Question: i have a website, my website is <URL>
i create textbox and button, but this textbox and button disable. i not put disable javascript disable in textbox and button :(
this is part of code
'''
<section style="margin-left:0%;width:74.3%" class="b-infoblock b-bg-block-mobile b-product-launch">
<div class="row b-infoblock--without-border">
<div style="margin-left:5%">
<h1 class="c-white f-primary-b f-title-bigger">Community is in Your Hand</h1>
<div class="b-product-info b-shortcode-example">
<h3 class="f-primary-l c-white f-title-big b-default-top-indent">now available <br/> for Android</h3>
<div>
<a style="width:225px;background: rgb(114, 190, 88) none repeat scroll 0% 0%;color:white;float:left" class="b-btn-special f-btn-special c-white" href="apk/Markisha.apk">
<i class="fa fa-download b-left"></i>
<p><span>Free Forever</span><br/><strong class="f-primary-b f-uppercase">Download Now</strong></p>
</a>
<div style="background: rgb(114, 190, 88) none repeat scroll 0% 0%;color:white;margin-left:10px" class="b-btn-special f-btn-special c-white">
<p><strong class="f-primary-b f-uppercase">Send Apps To Email</strong></p>
<div>
<form id="form-upload" method="POST">
<input type="text" style="color:black" name="email">
<button class="b-btn-special f-btn-special c-white" type="submit">SEND NOW</button>
</form>
</div>
<center>
<font color="green" id="success"></font>
</center>
</div>
</div>
</div>
</div>
</div>
</section>
'''
But when i change width
'''
<a style="width:225px;background: rgb(114, 190, 88) none repeat scroll 0% 0%;color:white;float:left" class="b-btn-special f-btn-special c-white" href="apk/Markisha.apk">
'''
to
'''
<a style="width:220px;background: rgb(114, 190, 88) none repeat scroll 0% 0%;color:white;float:left" class="b-btn-special f-btn-special c-white" href="apk/Markisha.apk">
'''
i can input text, and klik button. but this button change like this

Help me.
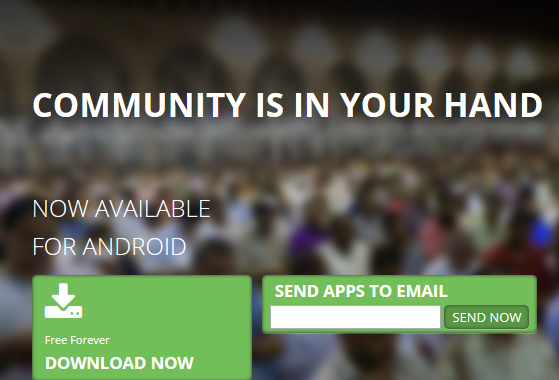
Answer: The section with class 'b-infoblock' is coming on top of the input. Use below css to clear it.
'''
.b-infoblock{
margin-top: 0 !important
clear: both;
}
'''